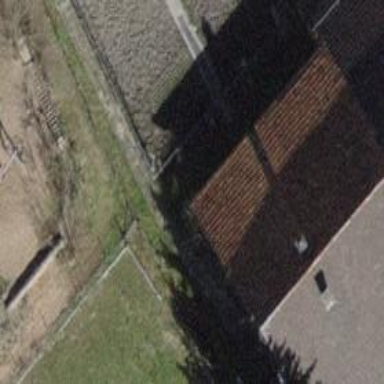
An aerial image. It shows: Fence is in the image.